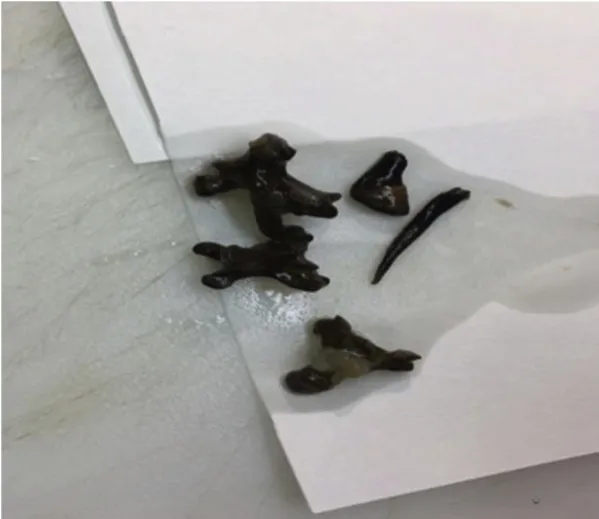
Enterolith looks as staghorn, found in the terminal ileum diverticulum.
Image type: medical_photograph (skin_photograph)